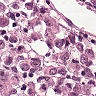
Metastatic tissue present: yes